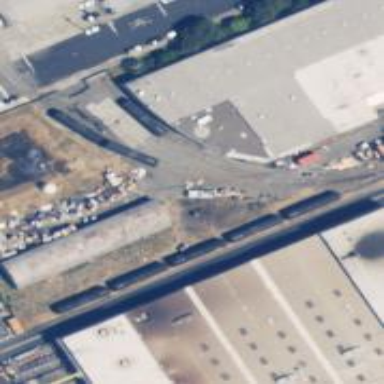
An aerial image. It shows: Railway spur service.